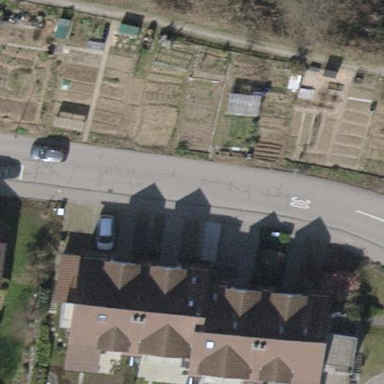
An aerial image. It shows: Allotments area.